Interaction volume radius: 5 \u00c5
Interaction volume height: 15 \u00c5
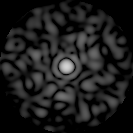
Disorder parameter: 0.8709